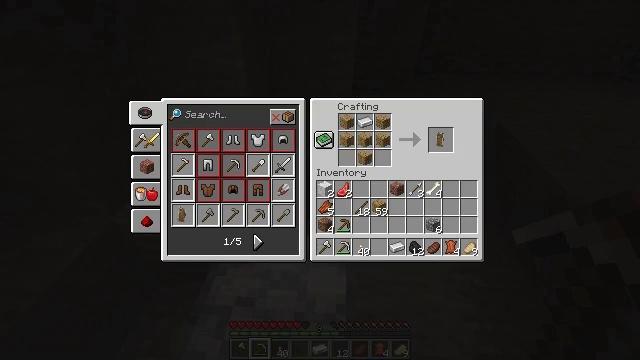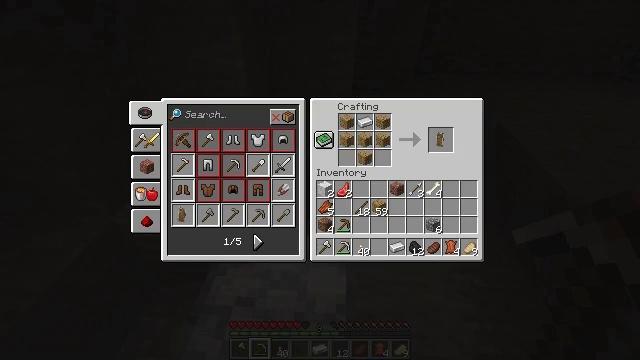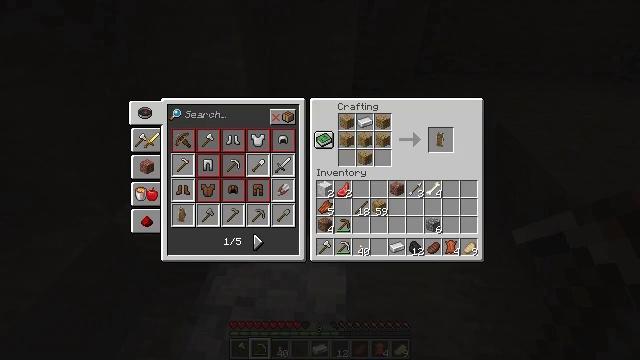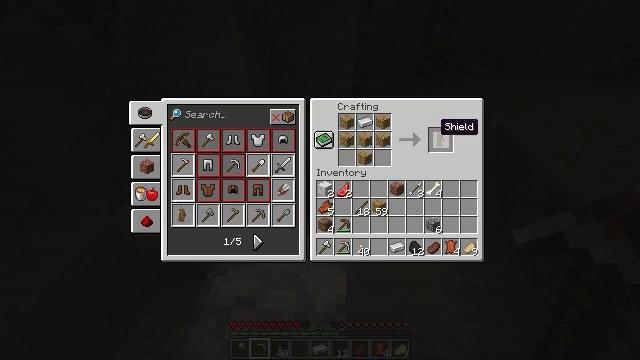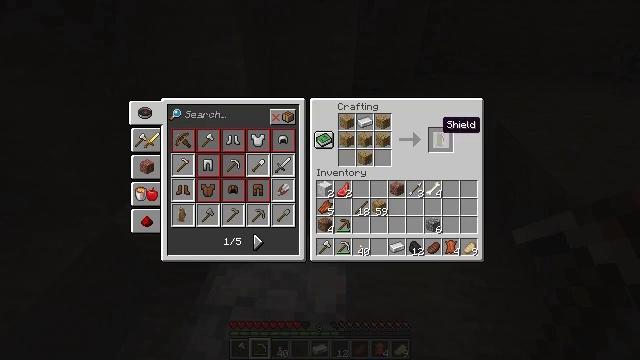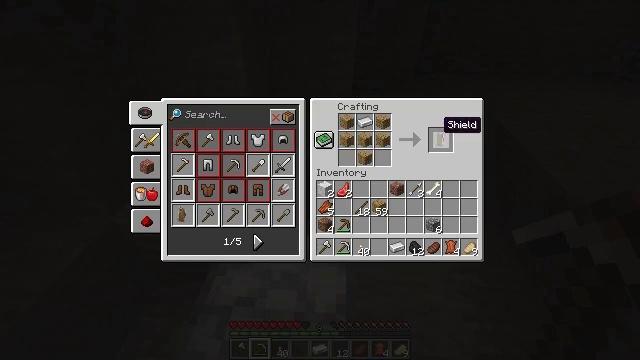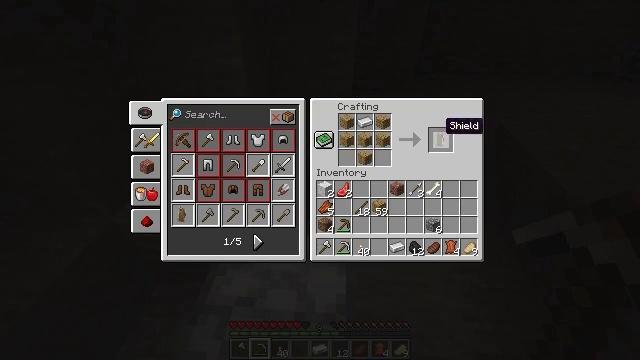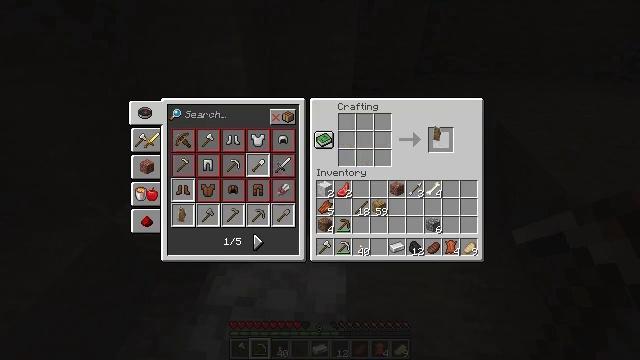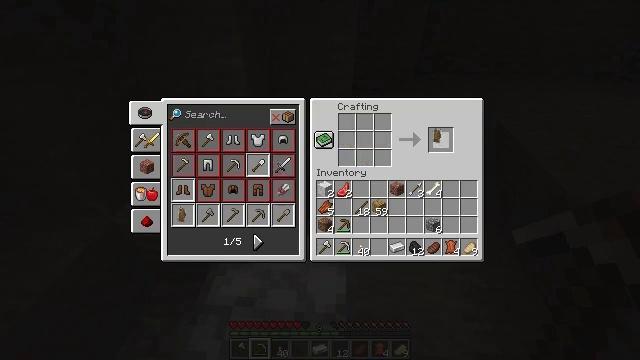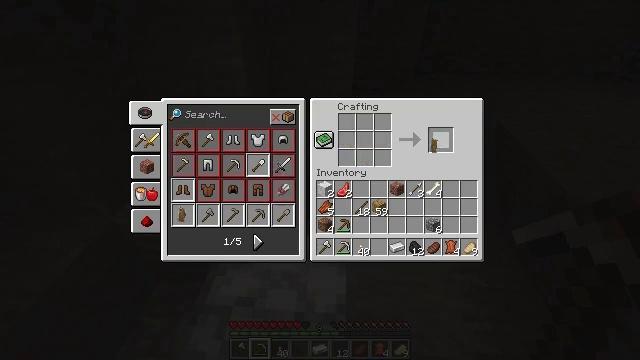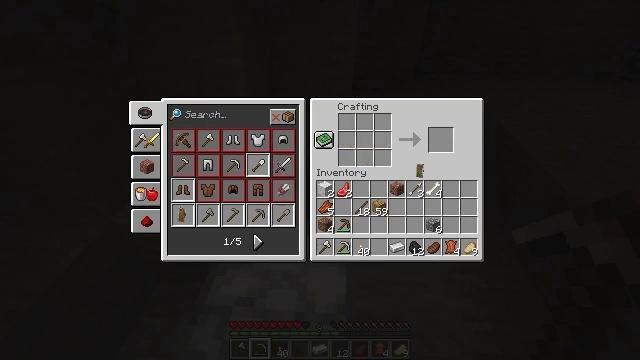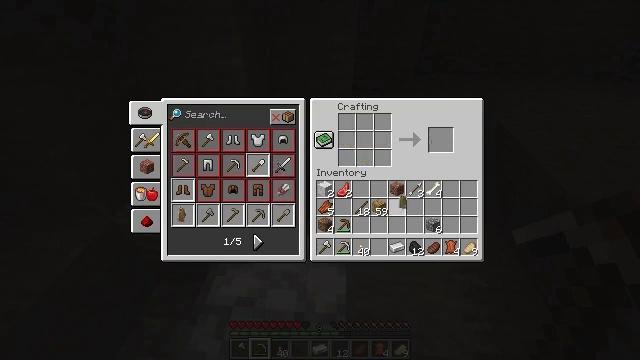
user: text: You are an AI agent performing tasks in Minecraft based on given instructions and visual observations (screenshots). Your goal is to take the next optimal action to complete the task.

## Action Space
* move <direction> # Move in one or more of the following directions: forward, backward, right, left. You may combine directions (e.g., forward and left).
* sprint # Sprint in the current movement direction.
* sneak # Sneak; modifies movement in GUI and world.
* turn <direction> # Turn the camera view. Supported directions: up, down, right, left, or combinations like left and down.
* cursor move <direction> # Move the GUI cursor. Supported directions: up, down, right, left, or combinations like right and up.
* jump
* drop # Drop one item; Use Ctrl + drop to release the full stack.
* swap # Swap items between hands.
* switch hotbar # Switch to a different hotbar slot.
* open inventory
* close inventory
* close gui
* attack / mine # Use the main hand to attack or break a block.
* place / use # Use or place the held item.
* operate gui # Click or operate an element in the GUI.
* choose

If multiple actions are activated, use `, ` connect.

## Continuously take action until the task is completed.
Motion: motion action
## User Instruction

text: Open the crafting table to craft a shield.
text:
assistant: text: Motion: no_op
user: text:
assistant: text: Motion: no_op
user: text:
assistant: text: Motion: no_op
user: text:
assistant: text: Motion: no_op
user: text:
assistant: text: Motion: no_op
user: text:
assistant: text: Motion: no_op
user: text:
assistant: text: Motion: operate gui
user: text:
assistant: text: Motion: operate gui
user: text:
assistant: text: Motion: cursor move down
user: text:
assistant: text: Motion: cursor move left and down
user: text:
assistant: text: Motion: cursor move left and down
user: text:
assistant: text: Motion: no_op